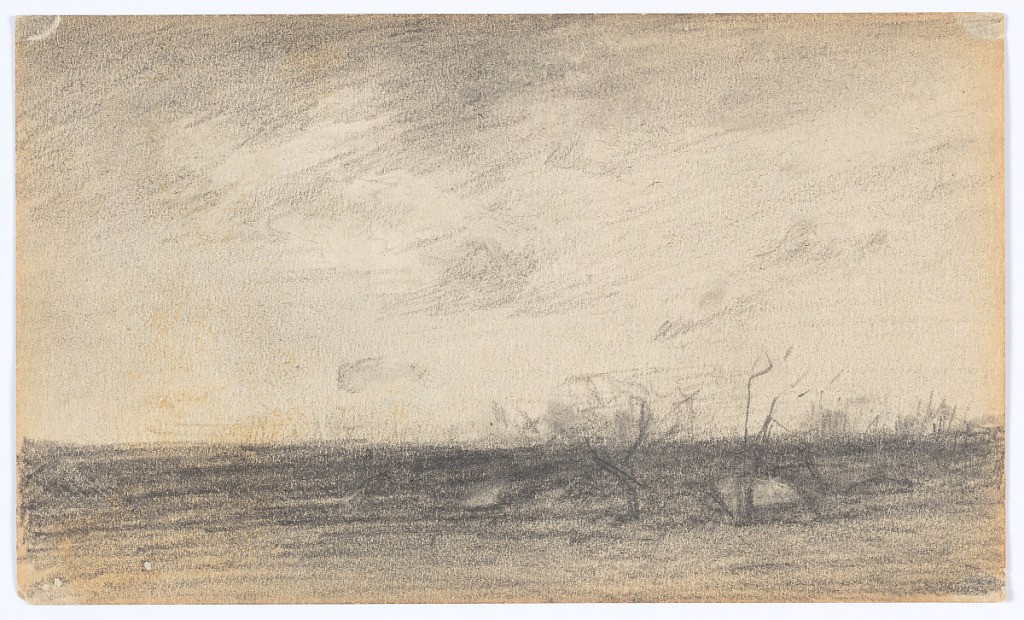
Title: Landscape
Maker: Walter Clark, American, 1848–1917
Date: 1884
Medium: Graphite on paper
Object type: Drawing
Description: Distant view over a plain under a cloudy sky. A group of dead trees stand in the right foreground.